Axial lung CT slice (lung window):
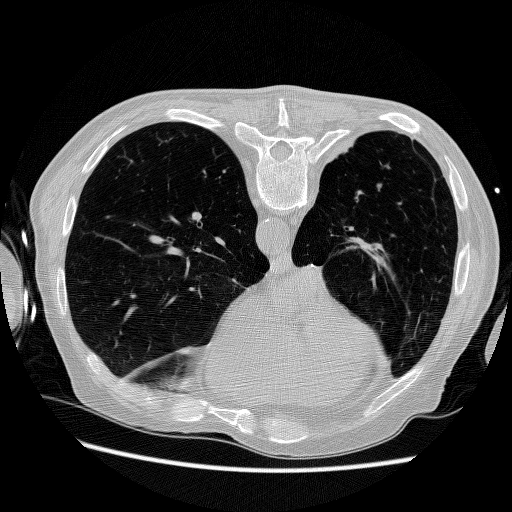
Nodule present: no